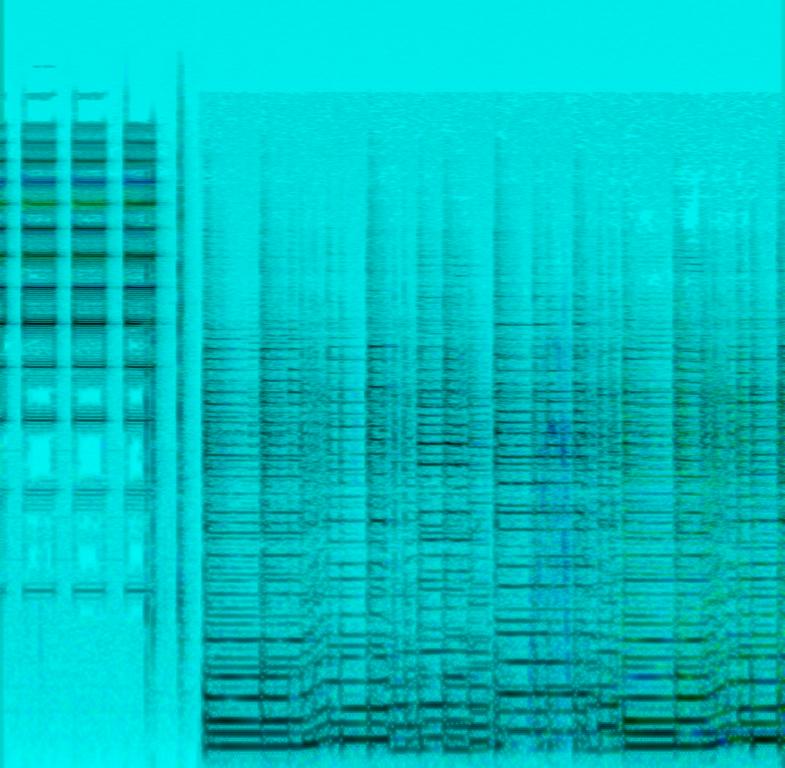
The clip features the tone of an alarm bell beeping. It beeps with a high and fuzzy tone. A button is then pressed. There is then the sound of a grungy electric guitar being played in a rock style.